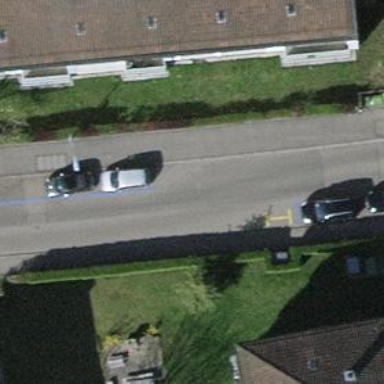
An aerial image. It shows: Residential road with asphalt surface. There is separate sidewalk and opposite cycleway.